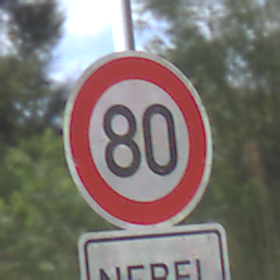
Verkehrszeichen: Geschwindigkeit80
Zusatzzeichen unten: HinweiseAufGefahrenDurchVerbaleAngabe10
Umgebung: Outdoor, Nature
Tageszeit: Midday
Wetter: PartlyCloudy
Licht: Natural
Jahreszeit: NotSpecified
Kontrast: HighContrast